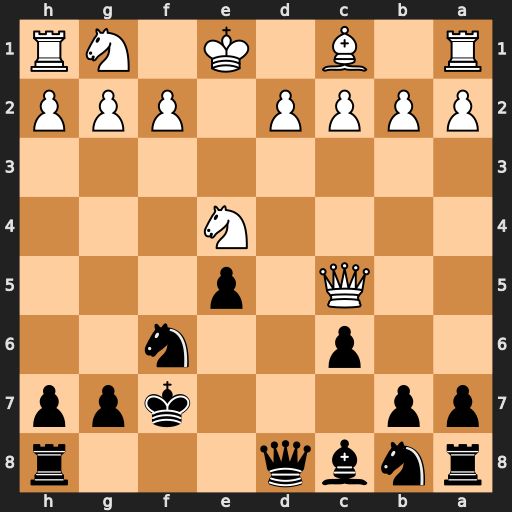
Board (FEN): rnbq3r/pp3kpp/2p2n2/2Q1p3/4N3/8/PPPP1PPP/R1B1K1NR
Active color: b
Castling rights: KQ
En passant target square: -
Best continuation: Nxe4 Qc4+ Qd5 Qxd5+ cxd5